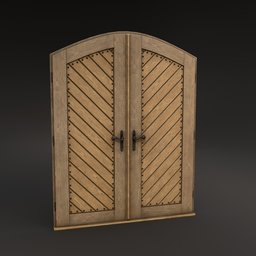
Label: architecture